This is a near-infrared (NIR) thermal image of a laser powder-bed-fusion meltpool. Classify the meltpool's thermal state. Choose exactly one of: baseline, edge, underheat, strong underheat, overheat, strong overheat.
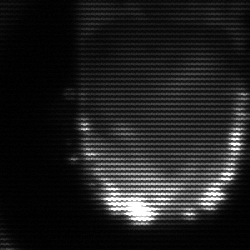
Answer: baseline